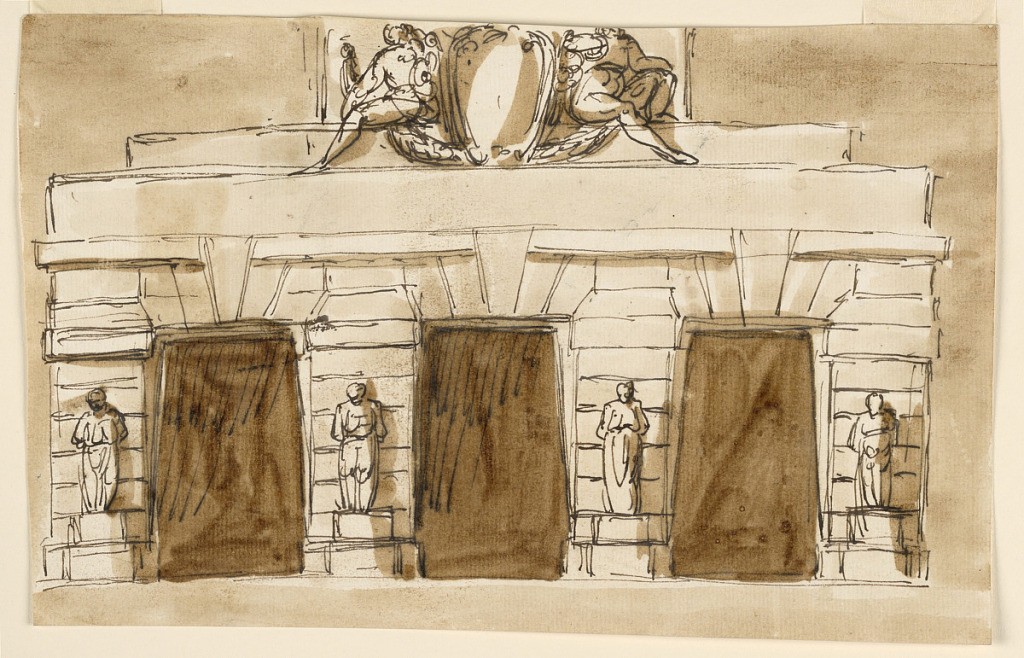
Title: Entrance to a prison
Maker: Giuseppe Barberi, Italian, 1746–1809
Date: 1780–1790
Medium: Pen and brown ink, brush and brown wash on off-white laid paper, lined
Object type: Drawing
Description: Three pylon-shaped door openings with rustic frames. Captives stand before the wall panels. Two seated men support an escutcheon top, incompletely shown. Colored background.